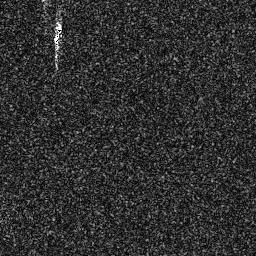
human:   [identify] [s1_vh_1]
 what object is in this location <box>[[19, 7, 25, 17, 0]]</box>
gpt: <ref>1 small ship at the top left</ref>